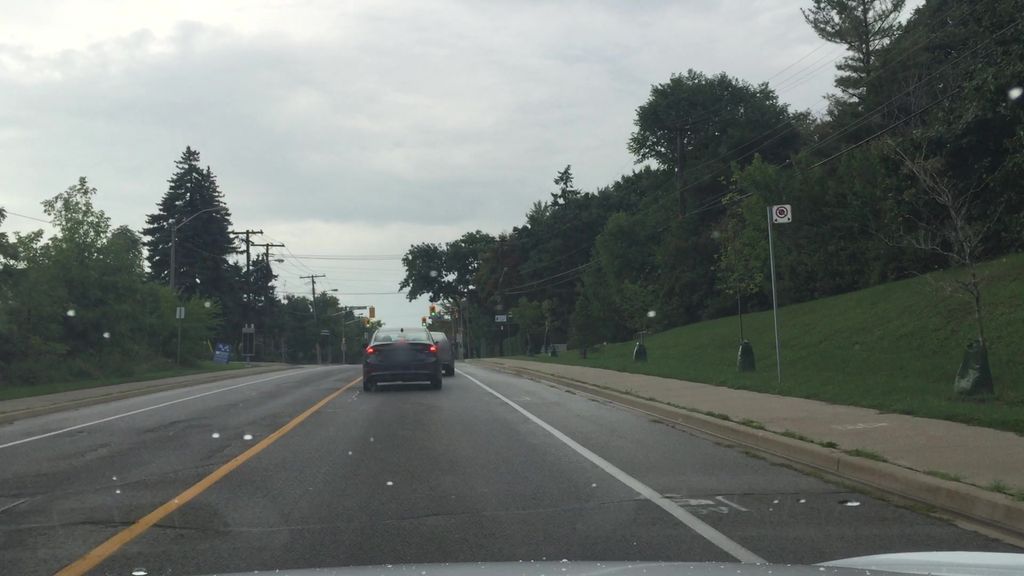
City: toronto